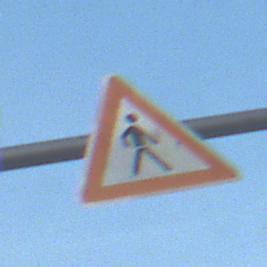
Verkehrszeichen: FussgaengerLinks
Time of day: SunriseSunset
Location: Outdoor (Beach)
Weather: PartlyCloudy
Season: NotSpecified
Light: Natural